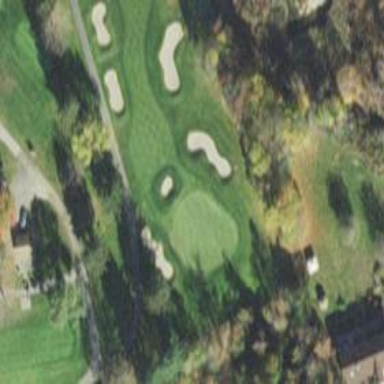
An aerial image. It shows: View of golf hole.